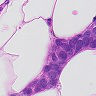
Metastatic tissue present: yes